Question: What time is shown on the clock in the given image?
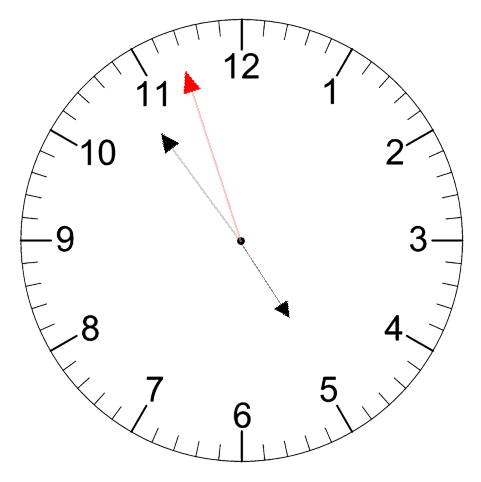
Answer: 04:53:57